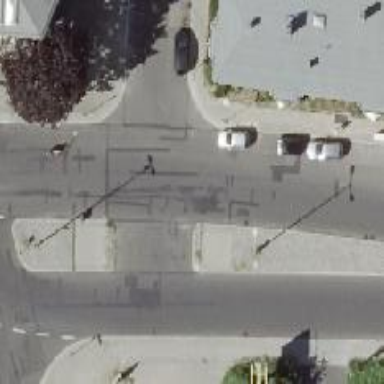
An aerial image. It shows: Residential road with asphalt surface. There are separate sidewalks on both sides of the road.